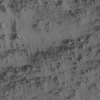
Label: not_dusty